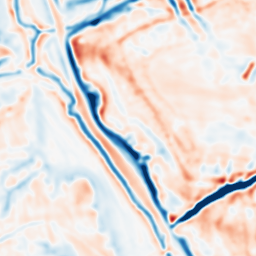
Category: multiscale
Decomposition family: dog_multiscale
Decomposition parameters: sigma_ratio: 1.4
n_scales: 3
base_sigma: 2
Upsampling method: cubic_mitchell
Upsampling parameters: scale: 8
Upsampling scale: 8